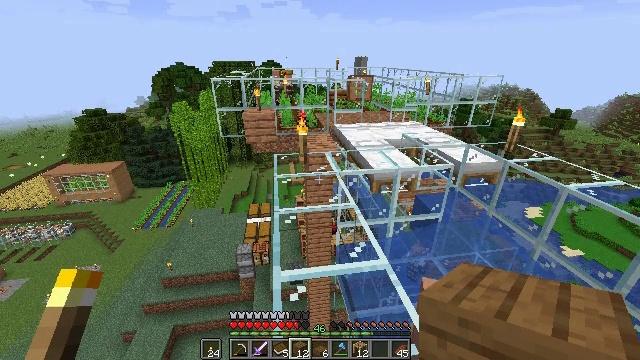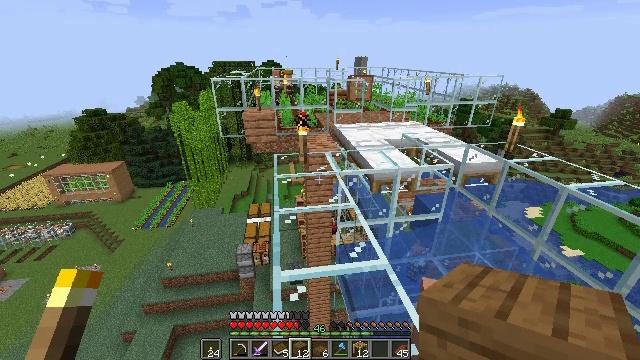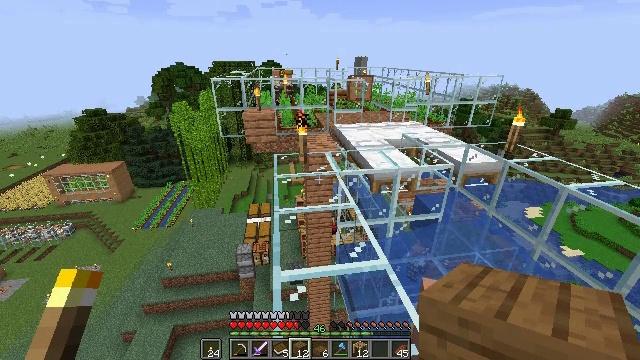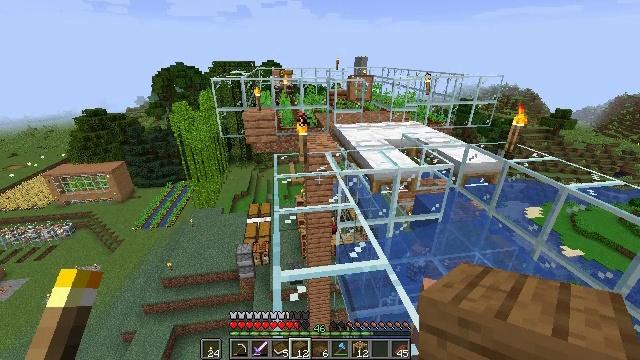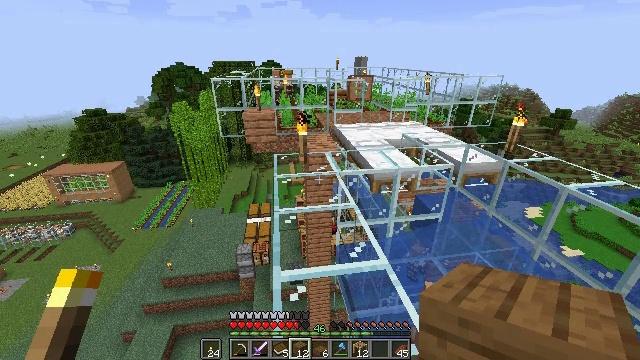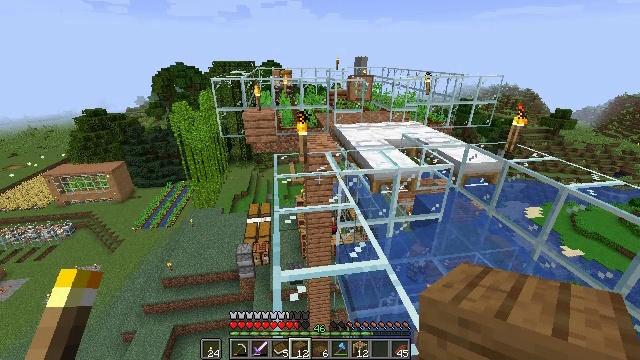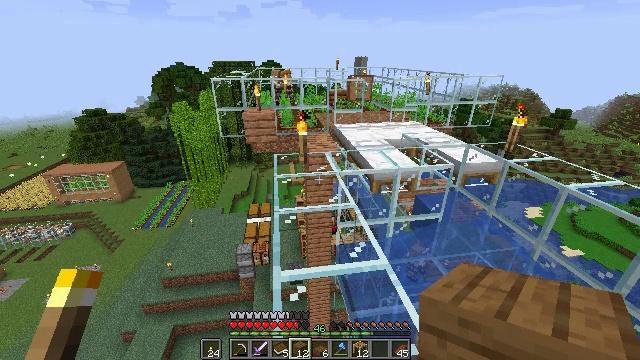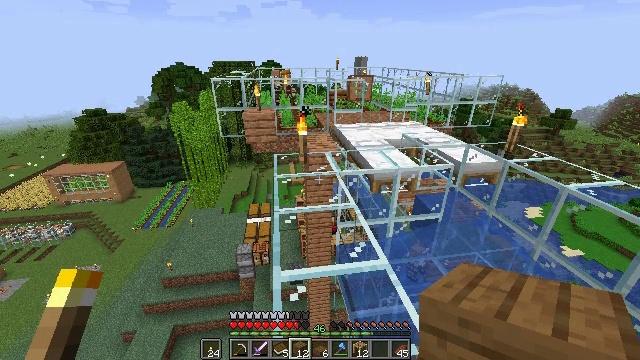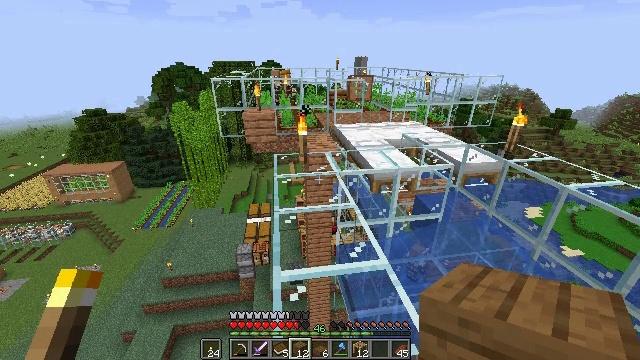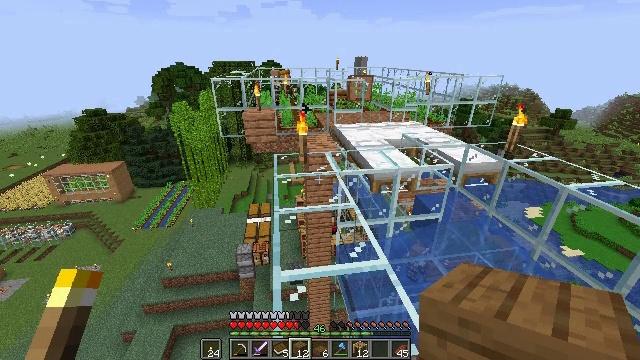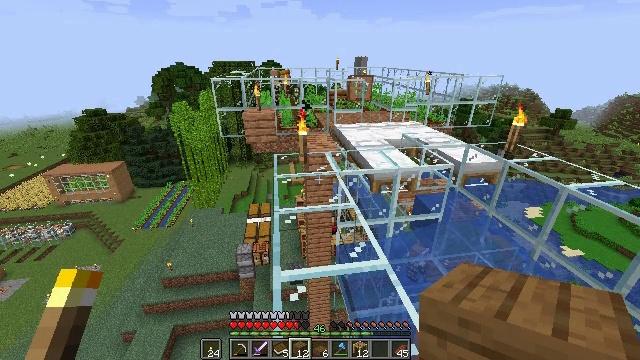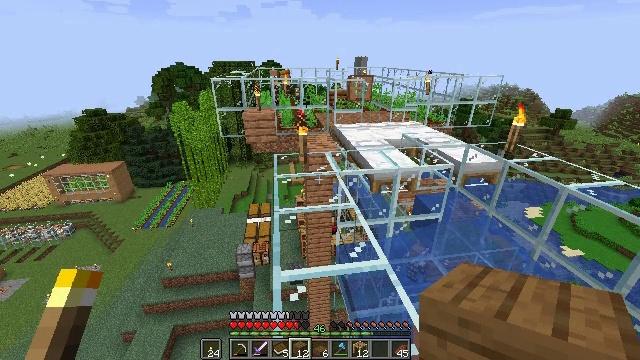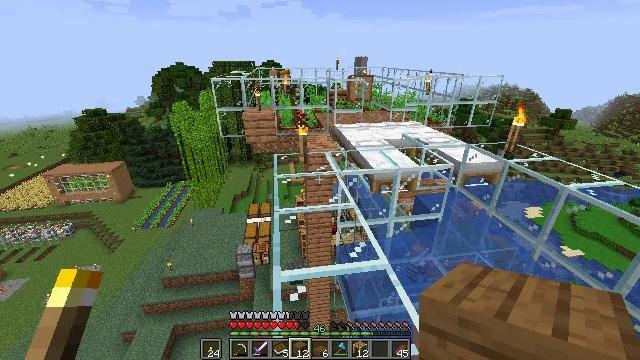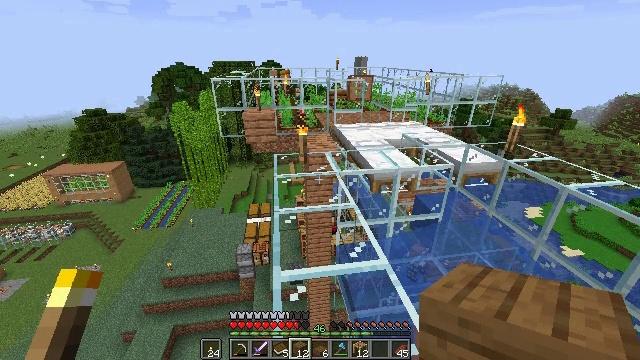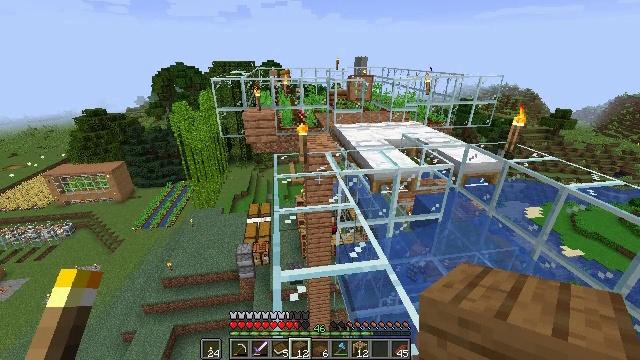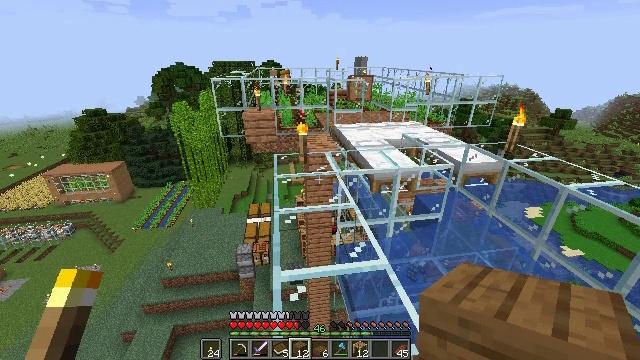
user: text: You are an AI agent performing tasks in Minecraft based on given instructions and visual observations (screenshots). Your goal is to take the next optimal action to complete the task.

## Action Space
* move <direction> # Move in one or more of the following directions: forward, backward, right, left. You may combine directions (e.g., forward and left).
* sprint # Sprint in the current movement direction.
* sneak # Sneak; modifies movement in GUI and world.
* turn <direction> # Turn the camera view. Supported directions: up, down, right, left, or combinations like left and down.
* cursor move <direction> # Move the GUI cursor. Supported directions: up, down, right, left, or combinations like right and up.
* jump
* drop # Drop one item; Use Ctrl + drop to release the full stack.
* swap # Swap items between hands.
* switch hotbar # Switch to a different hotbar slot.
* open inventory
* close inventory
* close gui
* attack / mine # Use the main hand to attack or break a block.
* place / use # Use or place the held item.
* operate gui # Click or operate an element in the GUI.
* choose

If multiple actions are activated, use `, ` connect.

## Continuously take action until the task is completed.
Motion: motion action
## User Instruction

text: Use the crafting table to make a spruce fence gate.
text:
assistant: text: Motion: no_op
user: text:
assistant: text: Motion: no_op
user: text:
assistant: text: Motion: no_op
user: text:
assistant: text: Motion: no_op
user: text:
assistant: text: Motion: no_op
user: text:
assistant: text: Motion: no_op
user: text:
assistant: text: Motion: no_op
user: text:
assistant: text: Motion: no_op
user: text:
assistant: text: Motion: no_op
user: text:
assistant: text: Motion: no_op
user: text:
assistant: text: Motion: no_op
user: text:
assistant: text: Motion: no_op
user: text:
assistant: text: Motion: no_op
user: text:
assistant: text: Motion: no_op
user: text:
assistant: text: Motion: no_op
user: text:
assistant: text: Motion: no_op
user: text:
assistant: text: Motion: no_op
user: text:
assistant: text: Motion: no_op
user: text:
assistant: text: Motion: no_op
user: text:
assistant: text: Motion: no_op
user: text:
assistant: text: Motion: no_op
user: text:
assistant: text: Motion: no_op
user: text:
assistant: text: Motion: no_op
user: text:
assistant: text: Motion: no_op
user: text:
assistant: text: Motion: no_op
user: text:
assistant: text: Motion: no_op
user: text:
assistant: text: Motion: no_op
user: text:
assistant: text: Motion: no_op
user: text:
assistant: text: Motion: no_op
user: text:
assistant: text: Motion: no_op